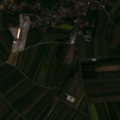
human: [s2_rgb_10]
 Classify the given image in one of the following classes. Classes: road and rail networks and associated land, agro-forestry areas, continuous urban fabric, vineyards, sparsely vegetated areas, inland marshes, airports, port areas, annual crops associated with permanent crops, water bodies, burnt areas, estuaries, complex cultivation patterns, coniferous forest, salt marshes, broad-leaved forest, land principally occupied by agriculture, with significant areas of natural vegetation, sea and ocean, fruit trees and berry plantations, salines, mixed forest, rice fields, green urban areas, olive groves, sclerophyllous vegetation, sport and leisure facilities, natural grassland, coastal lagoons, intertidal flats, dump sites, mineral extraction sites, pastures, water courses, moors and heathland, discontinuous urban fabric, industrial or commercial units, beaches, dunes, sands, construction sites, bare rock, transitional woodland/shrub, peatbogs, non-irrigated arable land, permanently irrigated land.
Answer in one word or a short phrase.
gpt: discontinuous urban fabric, non-irrigated arable land, vineyards